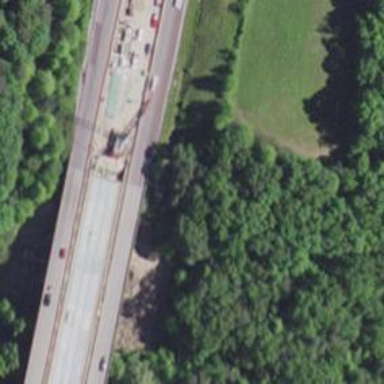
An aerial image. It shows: Bridge over motorway.